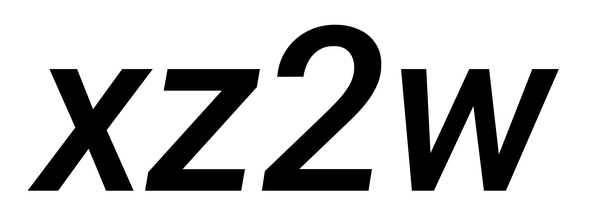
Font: Roboto-Italic_Medium_Italic